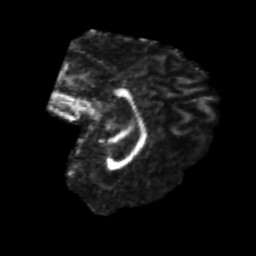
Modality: FA
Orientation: sagittal
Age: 23
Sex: female
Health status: healthy
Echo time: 0.074 s